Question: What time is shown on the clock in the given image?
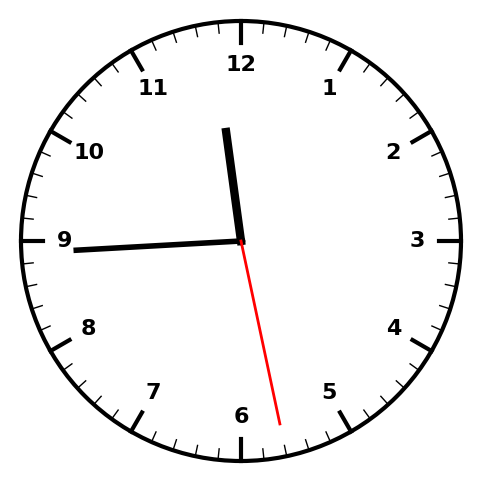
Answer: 11:44:28